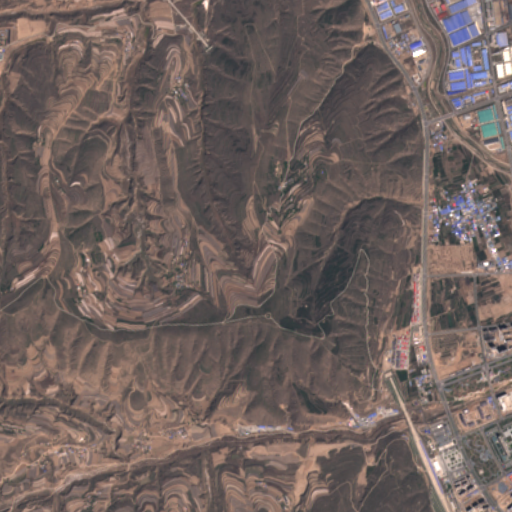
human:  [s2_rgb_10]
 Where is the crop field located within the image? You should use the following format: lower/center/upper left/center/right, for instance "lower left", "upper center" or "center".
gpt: The crop field is located in the right of the image.
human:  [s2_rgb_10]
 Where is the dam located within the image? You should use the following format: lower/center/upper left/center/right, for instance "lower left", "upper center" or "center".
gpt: The dam is located in the lower right of the image.
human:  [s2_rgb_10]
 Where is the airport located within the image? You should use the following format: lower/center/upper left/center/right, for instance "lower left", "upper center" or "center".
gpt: There is no airport in the image.